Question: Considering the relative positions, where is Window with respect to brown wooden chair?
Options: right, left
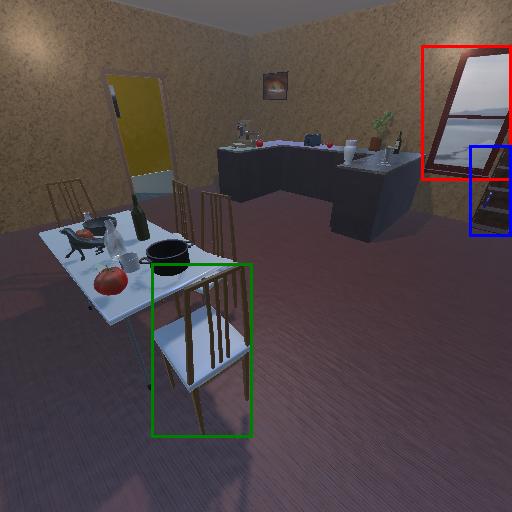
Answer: right